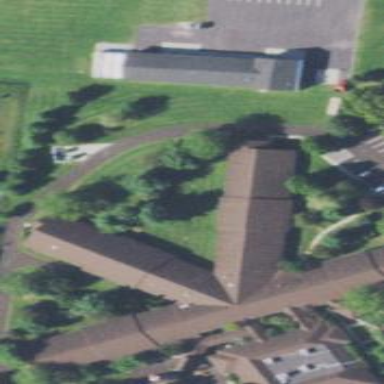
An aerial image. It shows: Nursing home building.